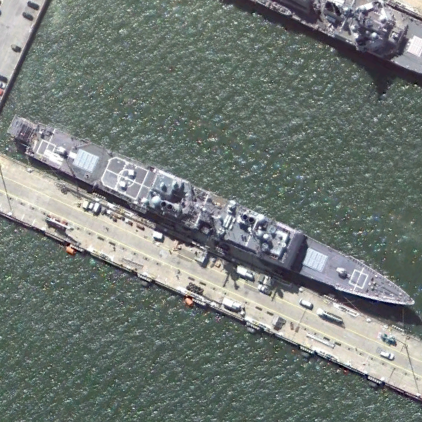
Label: cruiser